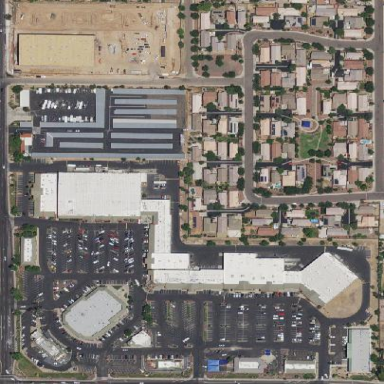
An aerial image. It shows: Commercial area.